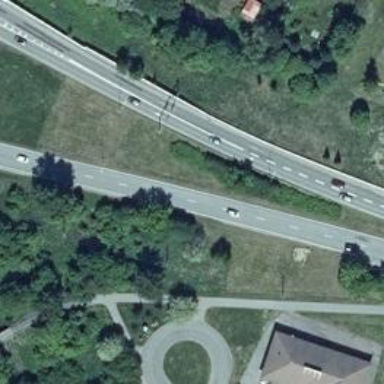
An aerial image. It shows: Asphalt road designated as trunk highway.